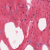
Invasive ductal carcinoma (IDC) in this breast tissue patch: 0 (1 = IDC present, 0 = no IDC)